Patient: sex M, age 57
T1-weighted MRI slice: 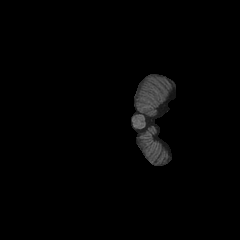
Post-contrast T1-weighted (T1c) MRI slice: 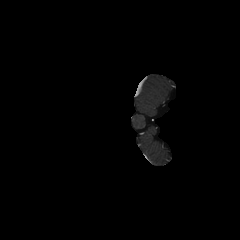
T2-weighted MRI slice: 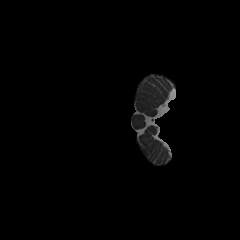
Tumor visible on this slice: no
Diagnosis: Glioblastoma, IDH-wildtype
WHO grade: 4